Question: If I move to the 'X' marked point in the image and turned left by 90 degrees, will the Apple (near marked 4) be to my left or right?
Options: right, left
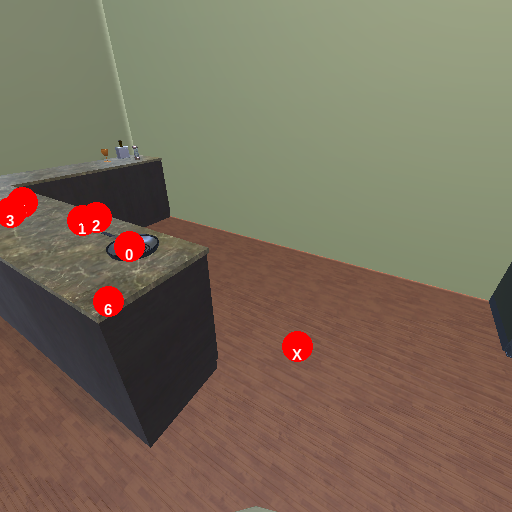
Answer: right